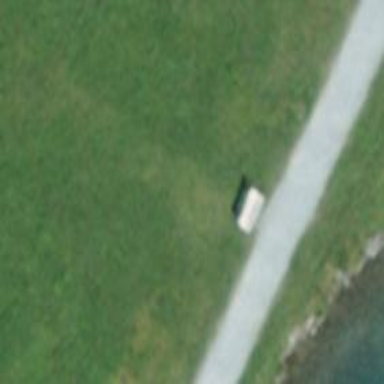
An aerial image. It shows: Bench for seating.